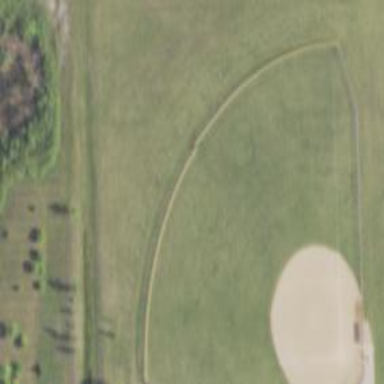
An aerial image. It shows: Softball pitch for leisure sports.